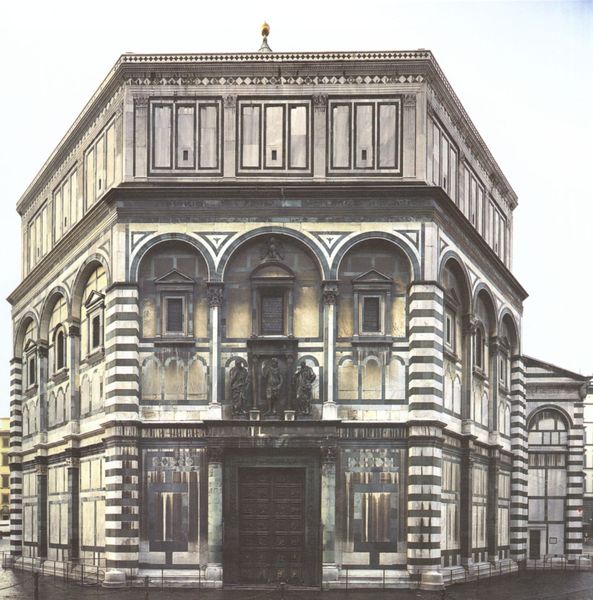
Titel: Baptisterium (Florenz)
Standort: Florenz, Baptisterium (EU - I - Toskana)
Schlagwörter: himmel, fenster, säulen, tür, dach, gebäude, haus, balkon, pflaster, figuren, streifen, fotografie, regen, bögen, eckhaus, ketten, absperrung, gefache